Question: I would like to know why was max_length in form type deprecated?

And how to achieve the desired effect the cleanest way now ?
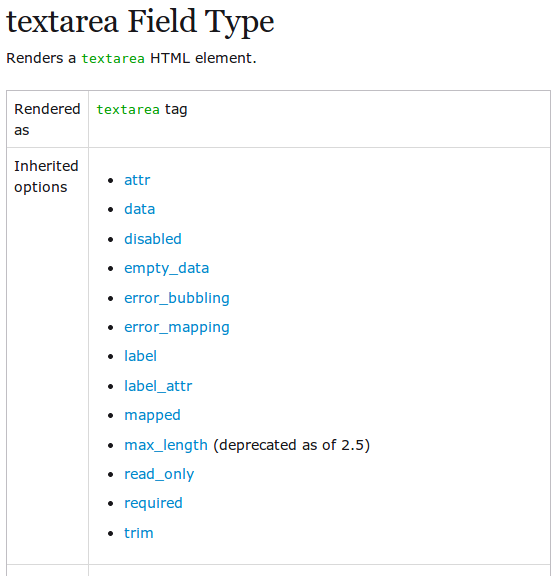
Answer: See related <URL> on Github. This option only add html attribute to textarea. You can manually add it via attributes:
'''
$builder->add('field', 'textarea', array(
'attr' => array('maxlength' => 255),
));
'''